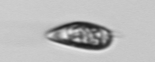
Label: Prorocentrum_triestinum